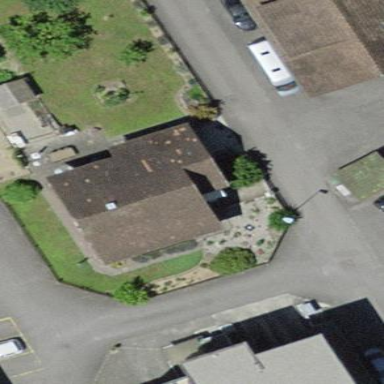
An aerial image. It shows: Building with tiled roof.